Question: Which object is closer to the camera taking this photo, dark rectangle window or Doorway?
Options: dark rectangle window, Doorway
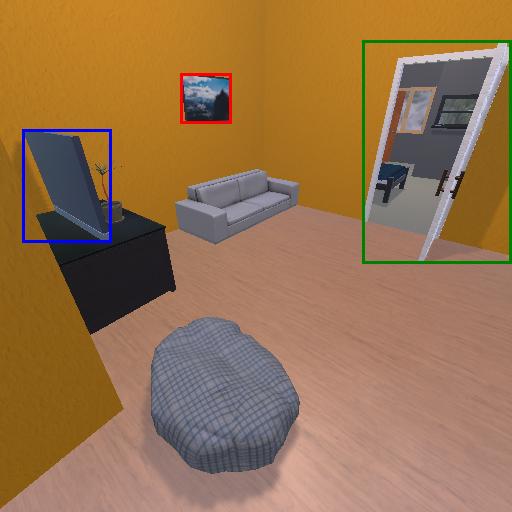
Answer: dark rectangle window